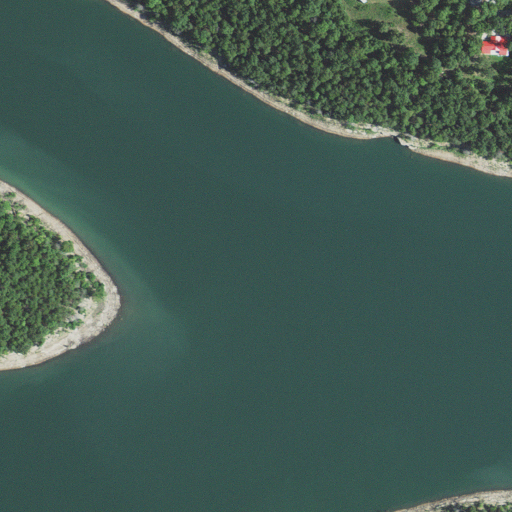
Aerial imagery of valley in Arkansas named Buck Spring Hollow containing open water, deciduous forest, shrub, and mixed forest